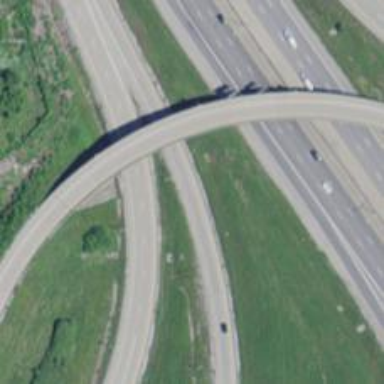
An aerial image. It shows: Motorway link.